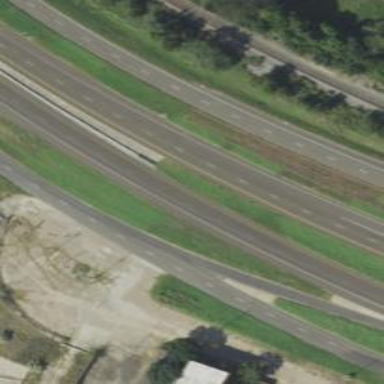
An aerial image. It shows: View of motorway.